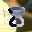
Label: 8